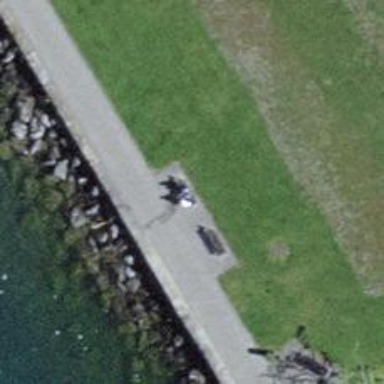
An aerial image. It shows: Bench for seating.